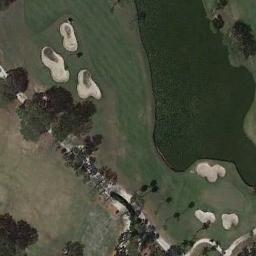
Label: golf_course